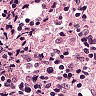
Metastatic tissue present: no